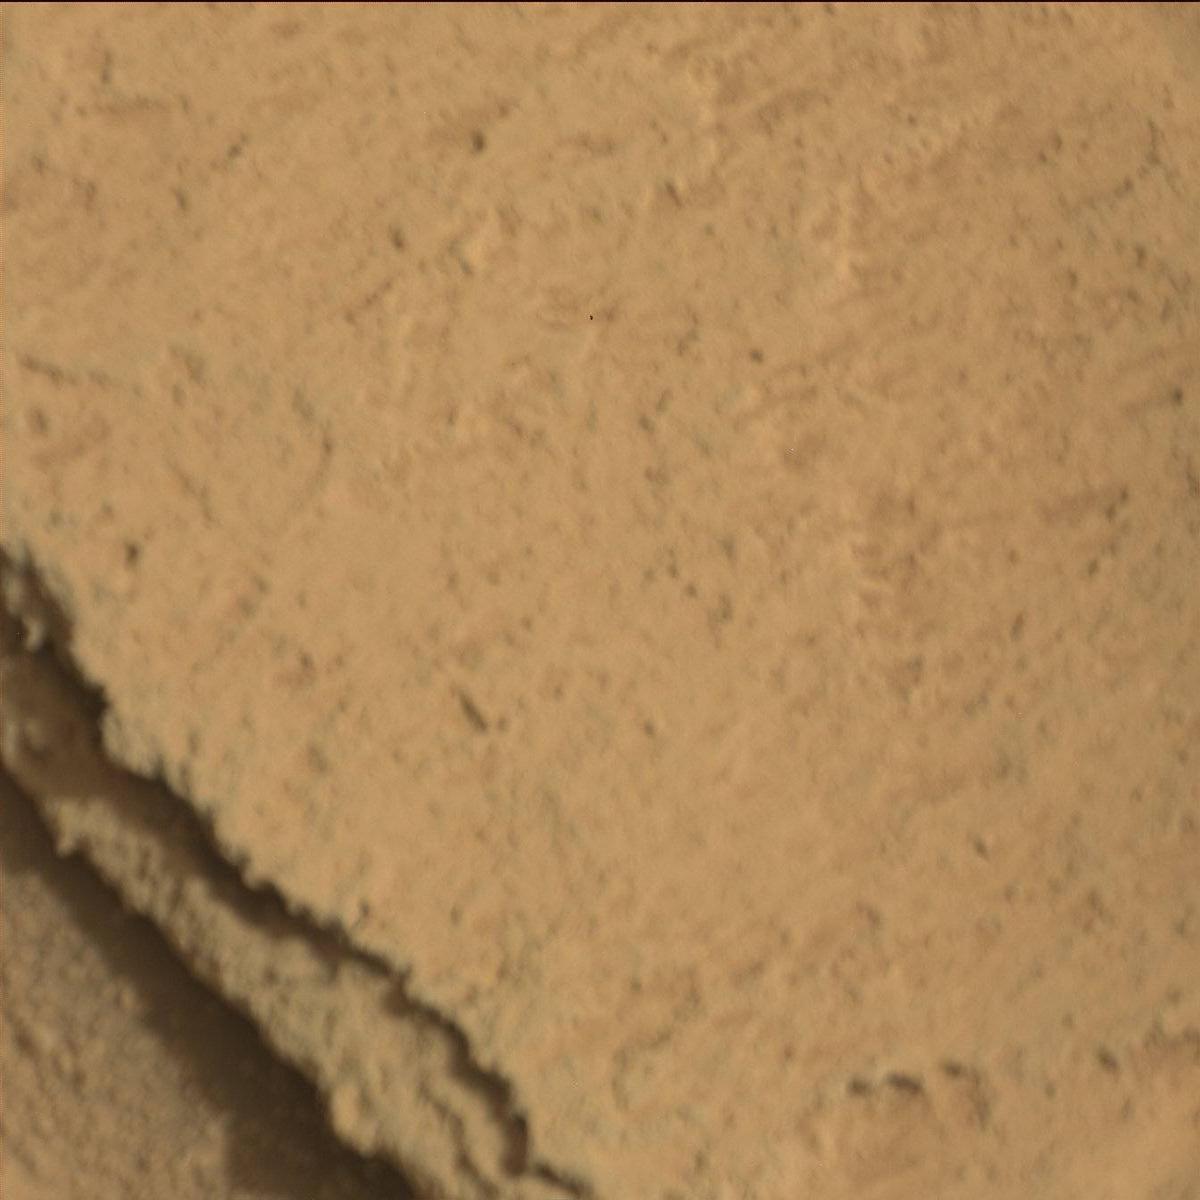
Terrain classes present: Bedrock, Sand / Soil